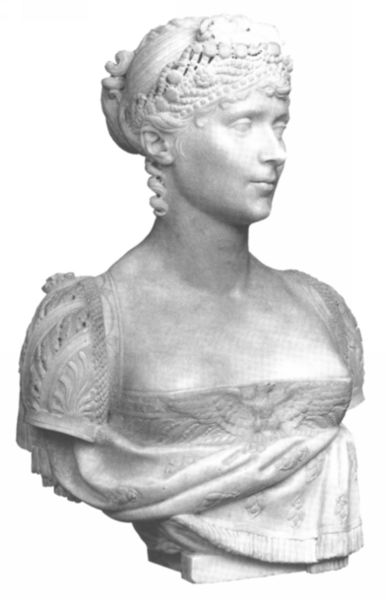
Titel: Büste der Kaiserin Josephine
Künstler: Joseph Chinard
Schlagwörter: frau, frisur, stein, hals, fransen, diadem, locken, büste, ornamente, hochsteckfrisur, unbemalt, schrägansicht